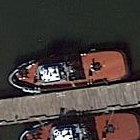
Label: civil